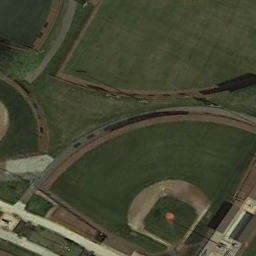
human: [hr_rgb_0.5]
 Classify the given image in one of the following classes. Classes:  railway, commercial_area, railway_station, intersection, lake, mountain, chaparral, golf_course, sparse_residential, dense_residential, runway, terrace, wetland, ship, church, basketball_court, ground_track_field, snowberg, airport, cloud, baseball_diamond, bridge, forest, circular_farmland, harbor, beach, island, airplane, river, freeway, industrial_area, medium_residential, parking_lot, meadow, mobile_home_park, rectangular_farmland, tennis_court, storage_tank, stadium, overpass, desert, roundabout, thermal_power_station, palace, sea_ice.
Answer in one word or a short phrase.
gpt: baseball_diamond